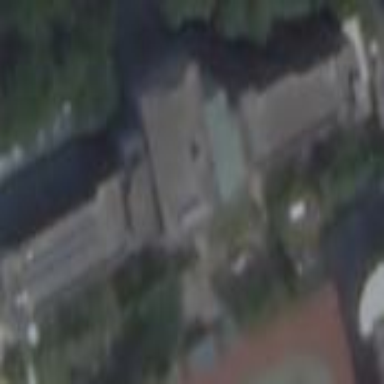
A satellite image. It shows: School building.